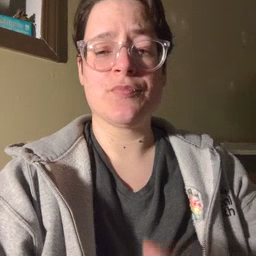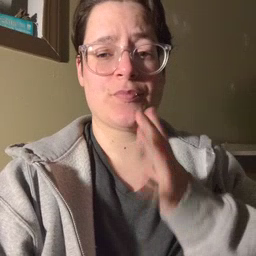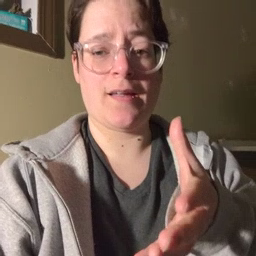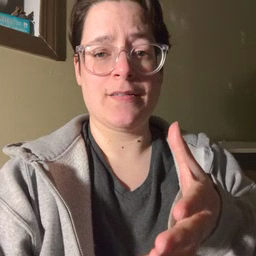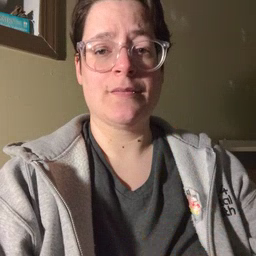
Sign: fine